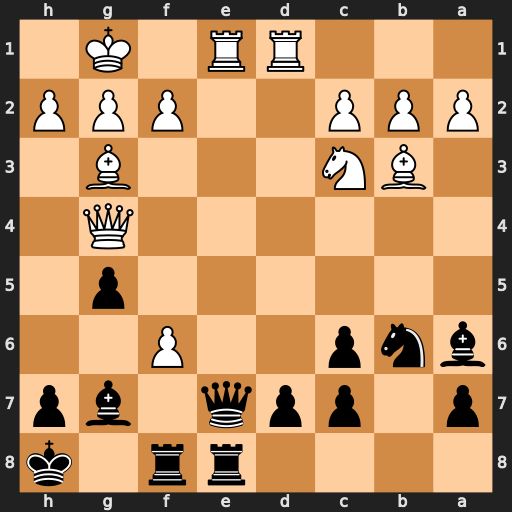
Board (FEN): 4rr1k/p1ppq1bp/bnp2P2/6p1/6Q1/1BN3B1/PPP2PPP/3RR1K1
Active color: b
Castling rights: -
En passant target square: -
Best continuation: Qxe1+ Rxe1 Rxe1#